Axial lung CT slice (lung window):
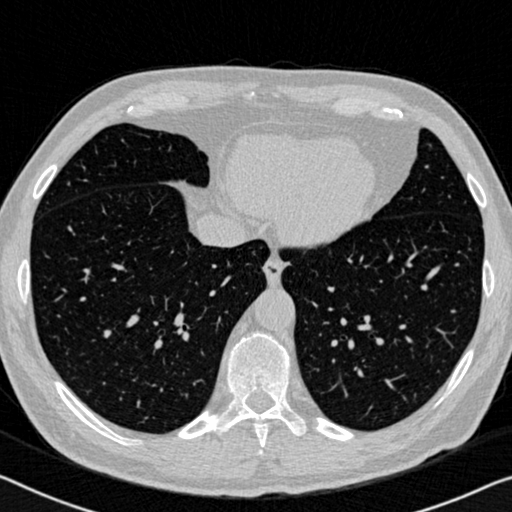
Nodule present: no